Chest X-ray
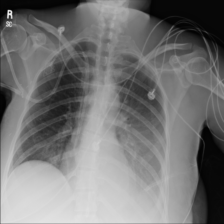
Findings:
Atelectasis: positive
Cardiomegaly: negative
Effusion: positive
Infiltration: negative
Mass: negative
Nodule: negative
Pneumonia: negative
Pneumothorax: negative
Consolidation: negative
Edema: negative
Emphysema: negative
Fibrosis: negative
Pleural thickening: negative
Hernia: negative